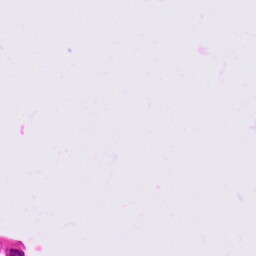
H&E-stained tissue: Lung